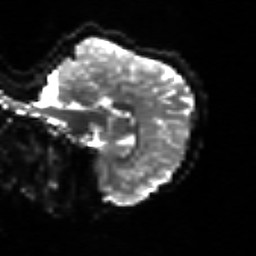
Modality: sbref
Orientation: sagittal
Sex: female
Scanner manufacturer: siemens
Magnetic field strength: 3 T
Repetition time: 5 s
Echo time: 0.071 s